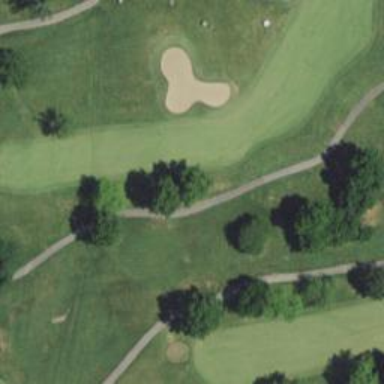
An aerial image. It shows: Asphalt path used as golf cart path.